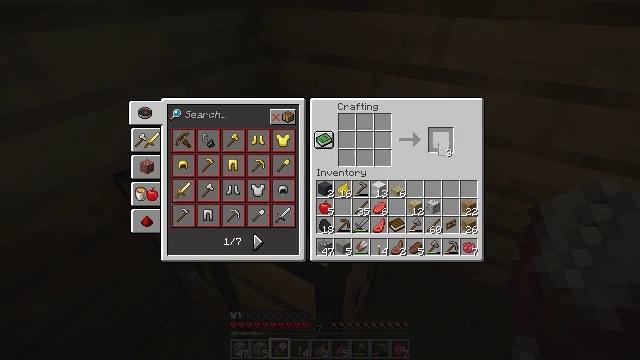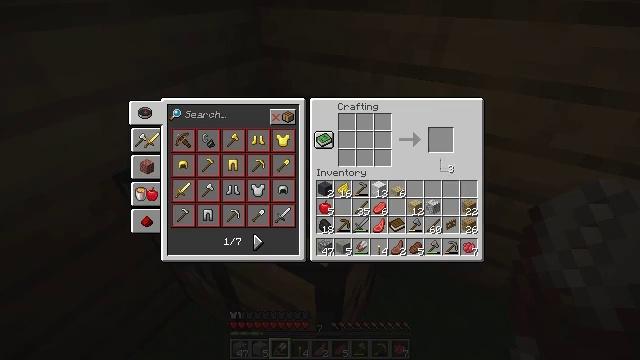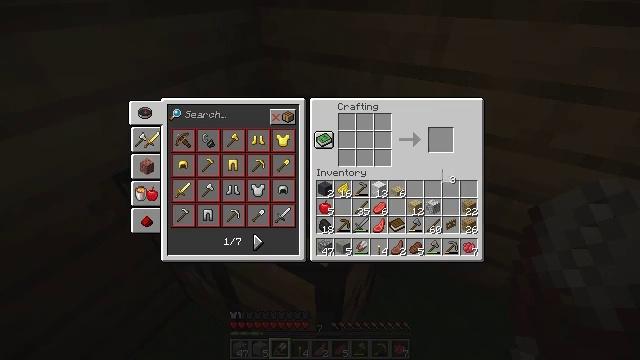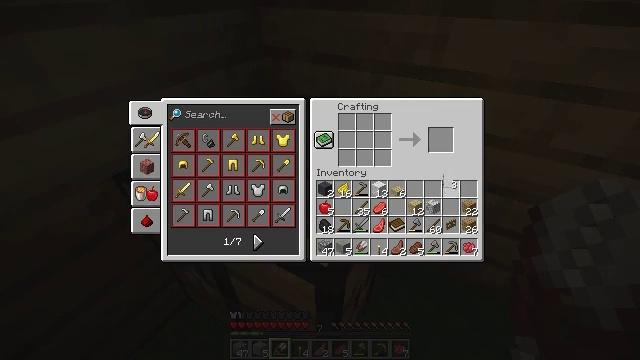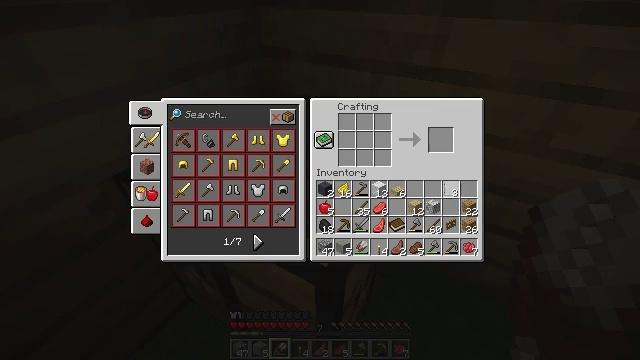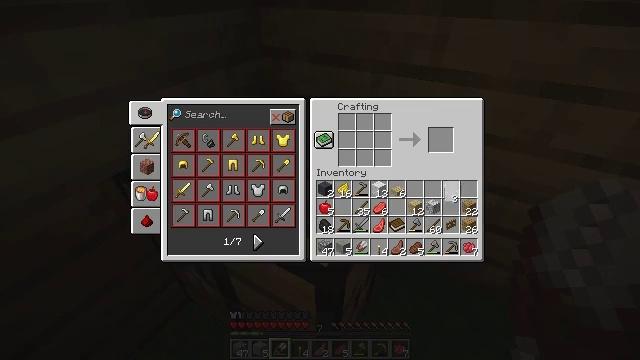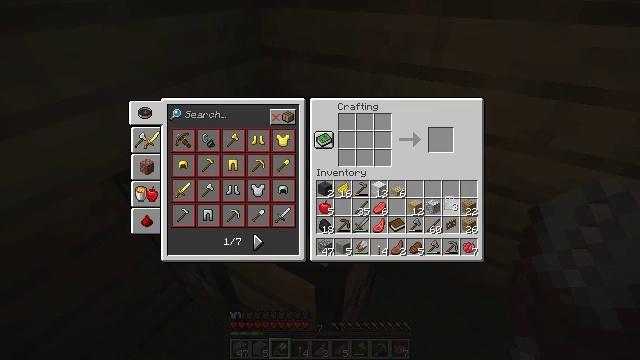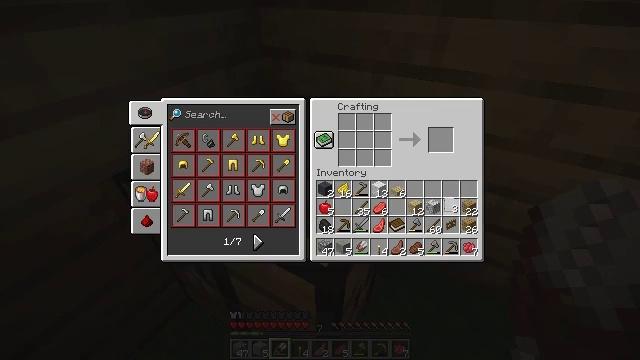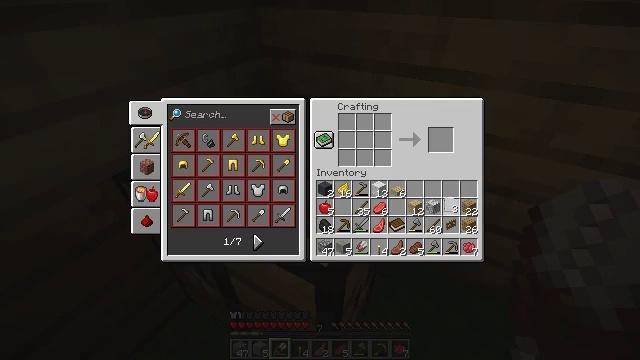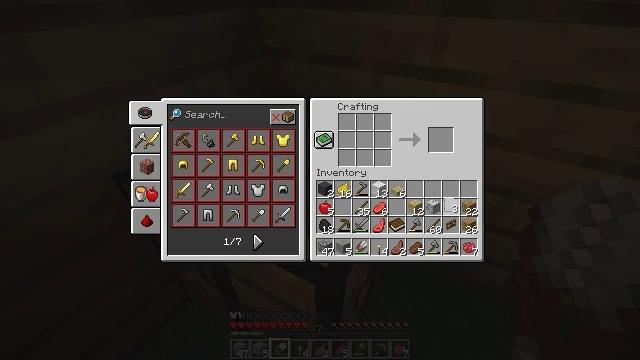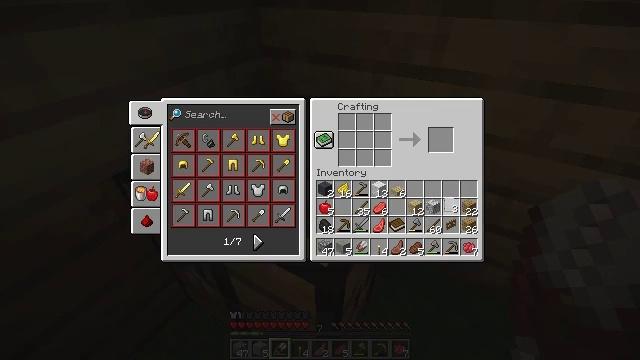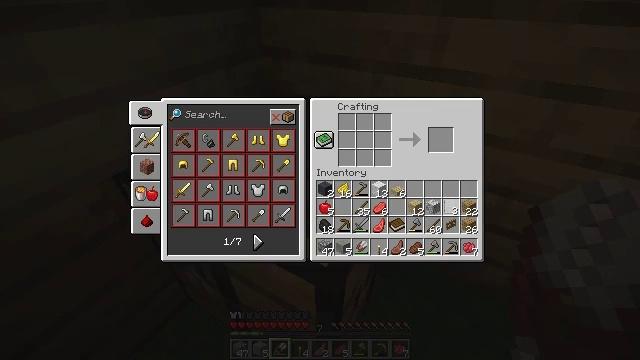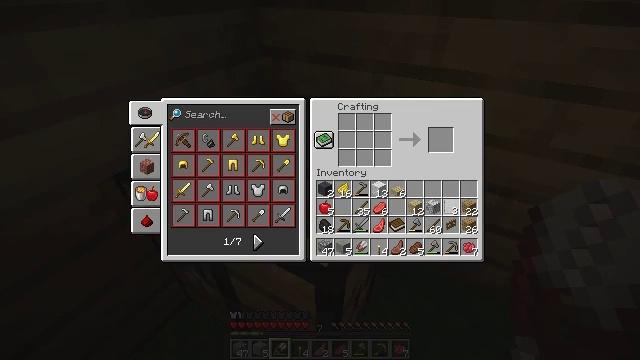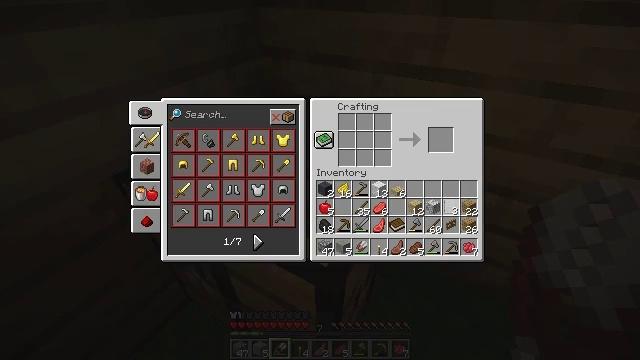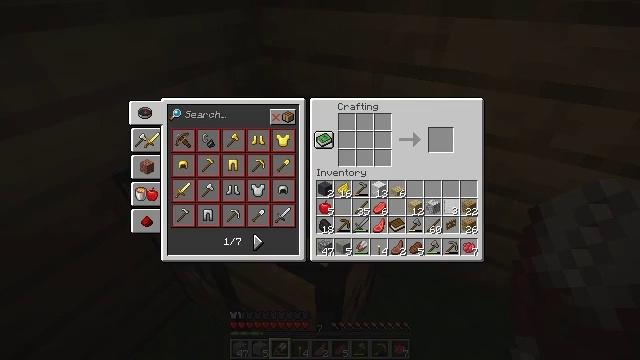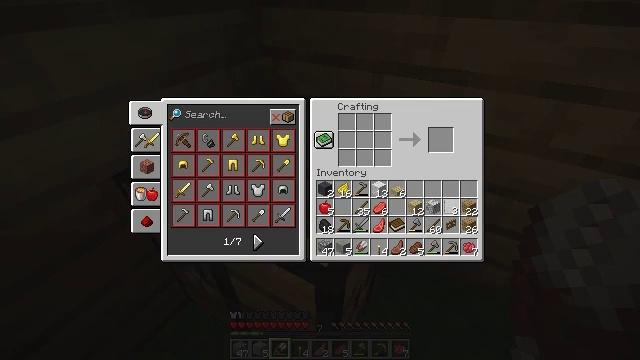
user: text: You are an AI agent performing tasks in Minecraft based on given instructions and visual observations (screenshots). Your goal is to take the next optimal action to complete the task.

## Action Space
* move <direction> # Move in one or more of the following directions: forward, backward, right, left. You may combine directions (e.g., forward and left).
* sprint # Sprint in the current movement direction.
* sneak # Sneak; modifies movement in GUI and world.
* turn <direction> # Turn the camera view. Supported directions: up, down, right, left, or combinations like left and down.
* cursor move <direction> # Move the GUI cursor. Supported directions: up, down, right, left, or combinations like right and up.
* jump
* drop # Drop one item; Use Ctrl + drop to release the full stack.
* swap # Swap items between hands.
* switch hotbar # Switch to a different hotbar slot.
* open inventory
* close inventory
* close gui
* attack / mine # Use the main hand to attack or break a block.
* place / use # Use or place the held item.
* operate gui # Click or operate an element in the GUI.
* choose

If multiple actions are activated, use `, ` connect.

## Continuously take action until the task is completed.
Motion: motion action
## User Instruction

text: Break the birch door to remove it.
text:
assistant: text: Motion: cursor move down, open gui
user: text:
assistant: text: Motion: cursor move down
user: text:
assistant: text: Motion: no_op
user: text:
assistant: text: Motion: cursor move down
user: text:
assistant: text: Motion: no_op
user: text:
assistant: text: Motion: cursor move down
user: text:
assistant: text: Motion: no_op
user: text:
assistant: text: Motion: no_op
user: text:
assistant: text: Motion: no_op
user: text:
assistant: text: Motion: no_op
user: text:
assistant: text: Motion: no_op
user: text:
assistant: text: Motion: no_op
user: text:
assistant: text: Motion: no_op
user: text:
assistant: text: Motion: no_op
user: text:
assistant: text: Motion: no_op
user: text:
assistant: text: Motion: no_op
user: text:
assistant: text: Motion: no_op
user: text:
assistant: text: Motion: no_op
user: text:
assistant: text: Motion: no_op
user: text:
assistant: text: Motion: no_op
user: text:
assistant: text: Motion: no_op
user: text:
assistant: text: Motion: no_op
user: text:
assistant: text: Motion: no_op
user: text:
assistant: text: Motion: no_op
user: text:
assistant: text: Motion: no_op
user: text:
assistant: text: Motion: no_op
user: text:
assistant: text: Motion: no_op
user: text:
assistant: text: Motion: no_op
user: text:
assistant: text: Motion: no_op
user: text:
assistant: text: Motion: no_op